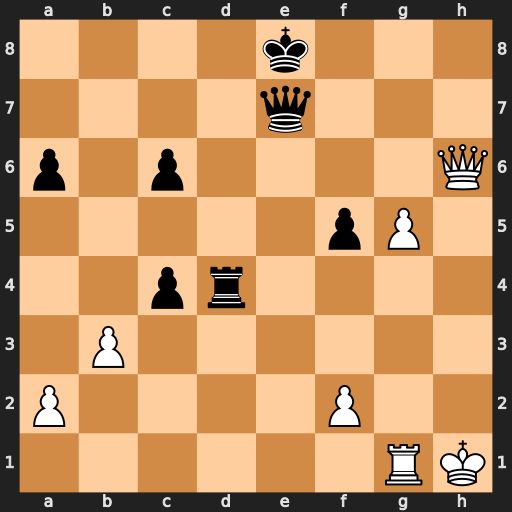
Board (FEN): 4k3/4q3/p1p4Q/5pP1/2pr4/1P6/P4P2/6RK
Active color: w
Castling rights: -
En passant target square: -
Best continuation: Qh8+ Kd7 Qxd4+